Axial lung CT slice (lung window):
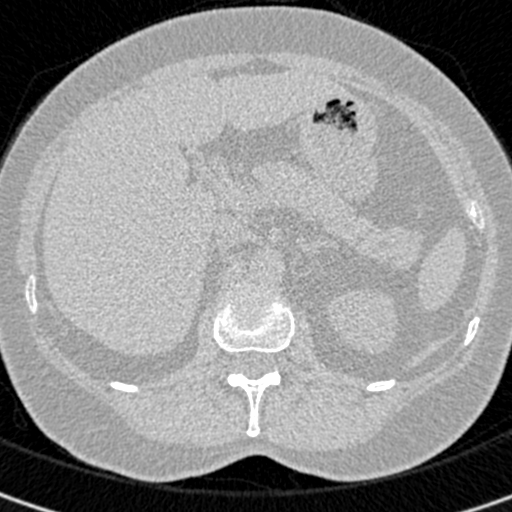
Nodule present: no